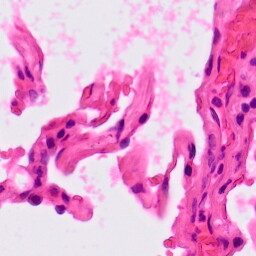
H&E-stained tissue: Lung